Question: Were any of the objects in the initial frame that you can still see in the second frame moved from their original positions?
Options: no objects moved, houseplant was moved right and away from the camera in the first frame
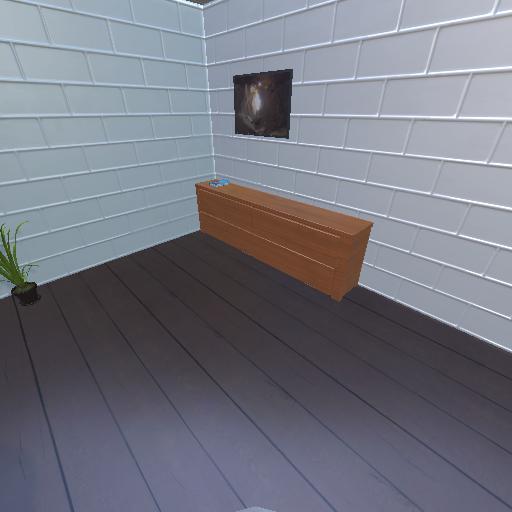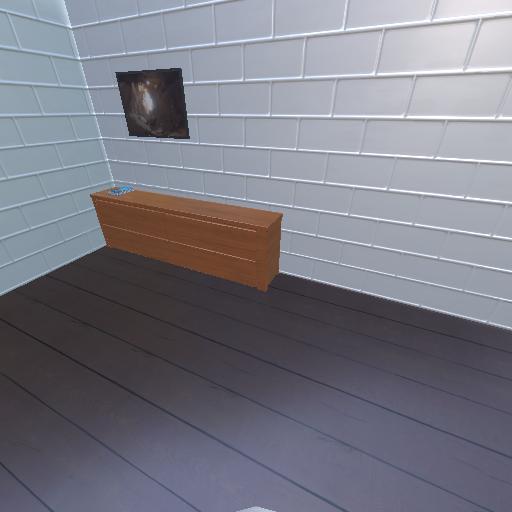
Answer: no objects moved